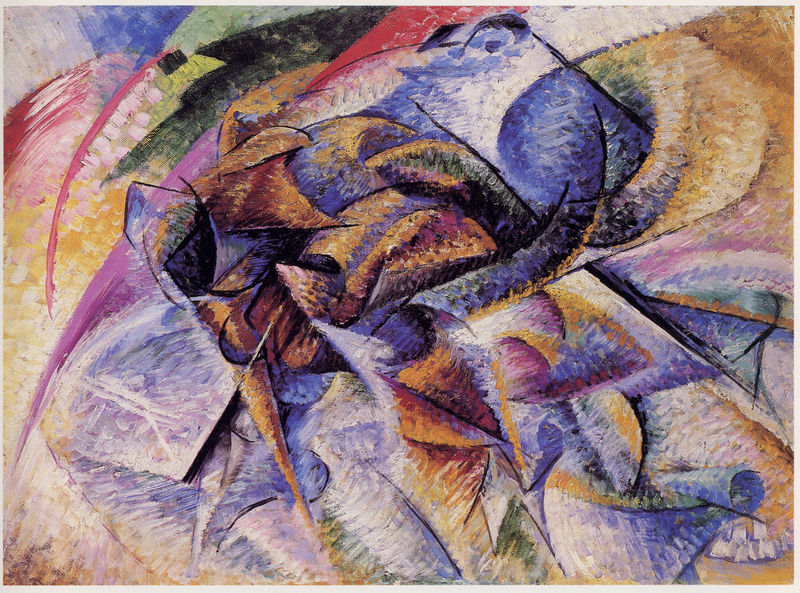
Titel: Dinamismo di un ciclista
Künstler: Umberto Boccioni
Institution: Privatbesitz
Schlagwörter: blau, flügel, gemälde, himmel, kampf, vogel, weiß, gelb, grün, komposition, kubismus, kubistisch, bewegung, braun, brust, bunt, frau, orange, pastell, raum, schwarz, ölbild, rot, tier, expressionismus, malerei, öl, häuser, wind, auge, rosa, pferd, reiter, deutschland, farbig, bogen, moderne, abstrakt, farben, fläche, flächen, dunkelgrün, farbe, formen, lila, violett, linien, ölgemälde, sturm, deutsch, striche, abstraktion, futurismus, explosion, expressionistisch, linie, linear, form, durcheinander, konturen, strich, dynamik, macke, pinsel, pinselstrich, franz, geometrisch, zacken, leben, verschlungen, struktur, pinselstriche, zeit, tempo, dreiecke, geometrie, blauer reiter, klee, geschwindigkeit, frosch, kandinsky, farbigkeit, wassily, blauer, geometrische formen, halbkreise, facetten, franz marc, marc, kristallin, abstrackt, prisma, segmente, schwungvoll, buntfarbigkeit, energie, severini, metaphysik, thier, gfesucht, thire, expressionistush, pineselstriche, epxressionismtisch